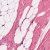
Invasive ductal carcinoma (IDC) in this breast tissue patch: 1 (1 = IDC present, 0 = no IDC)